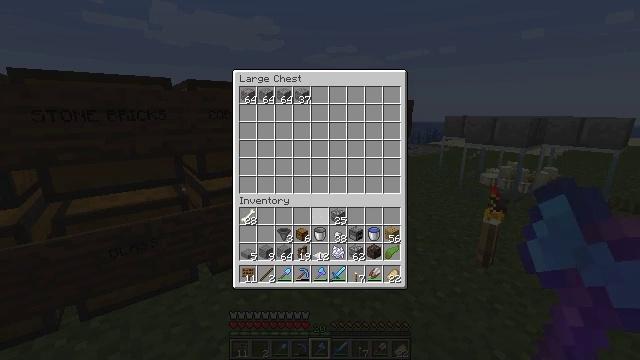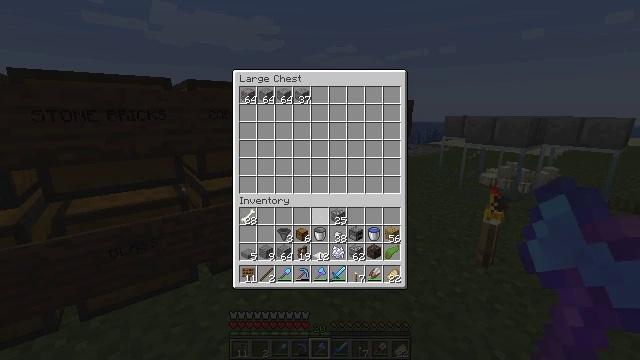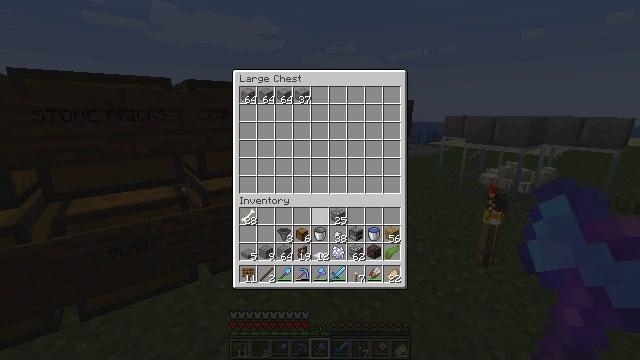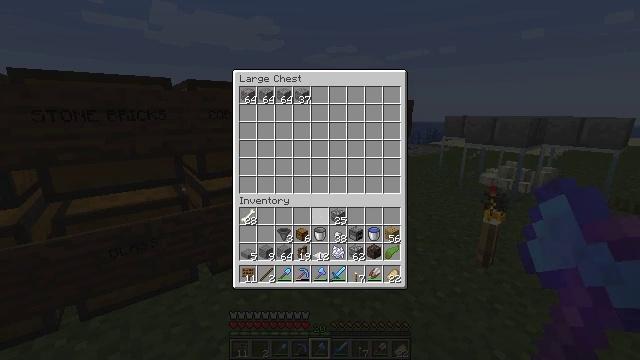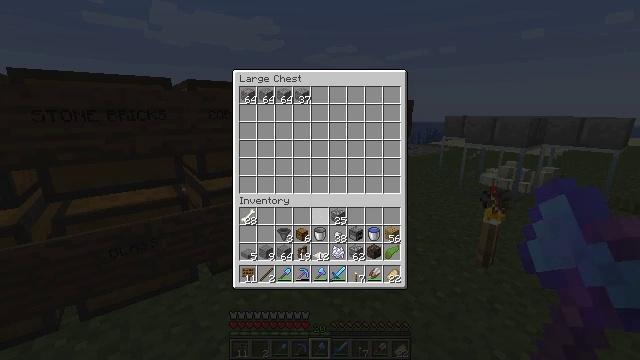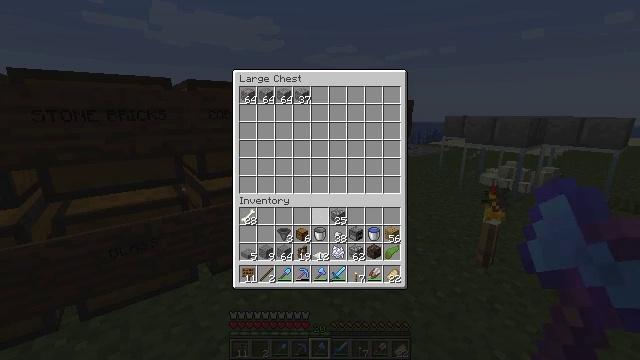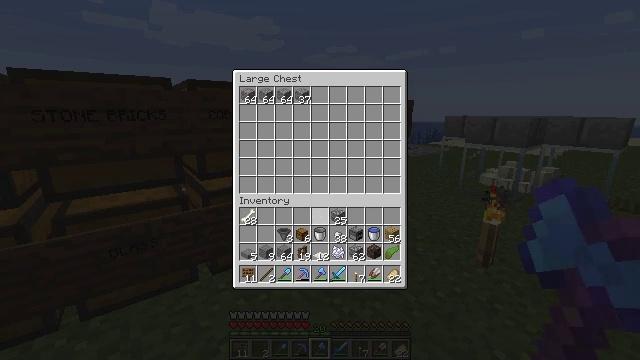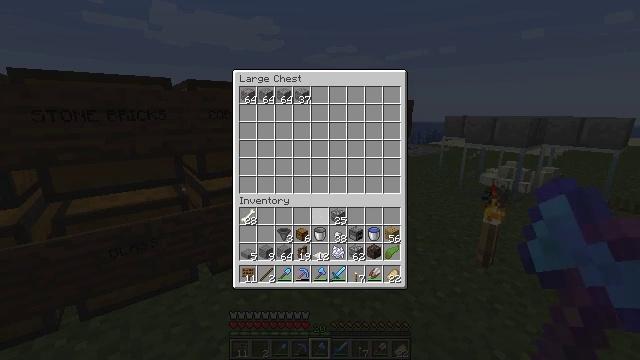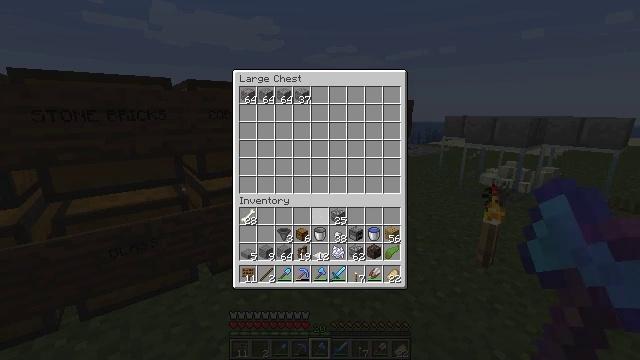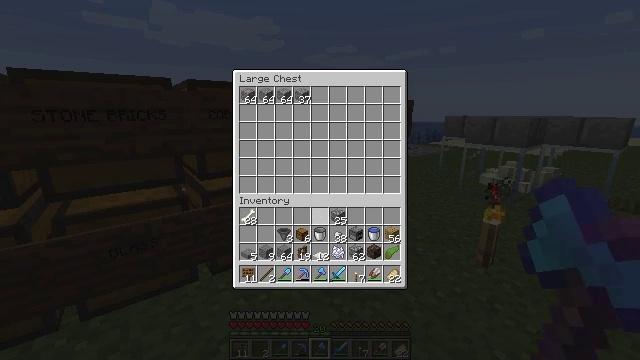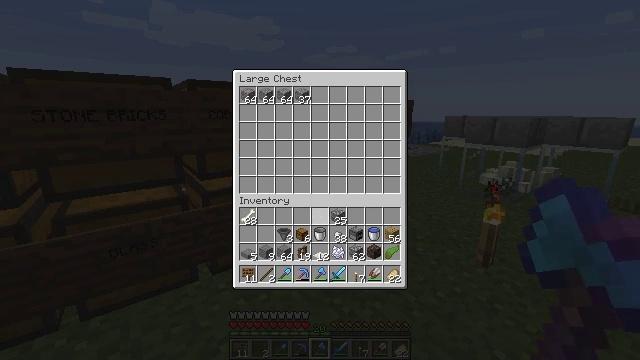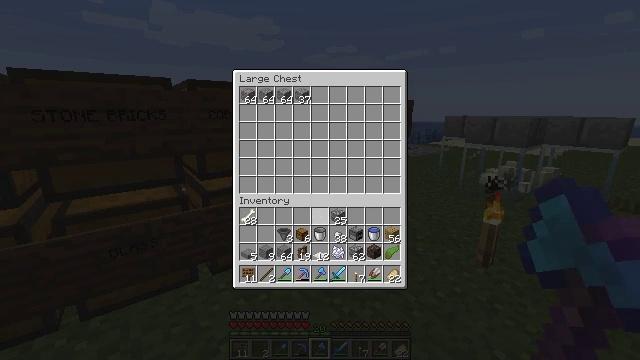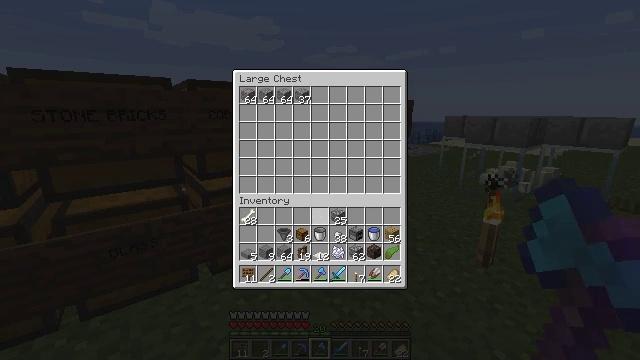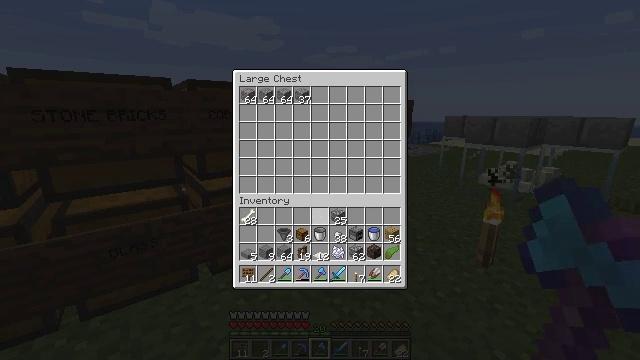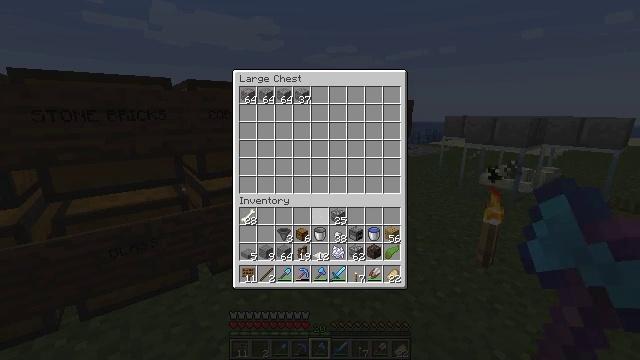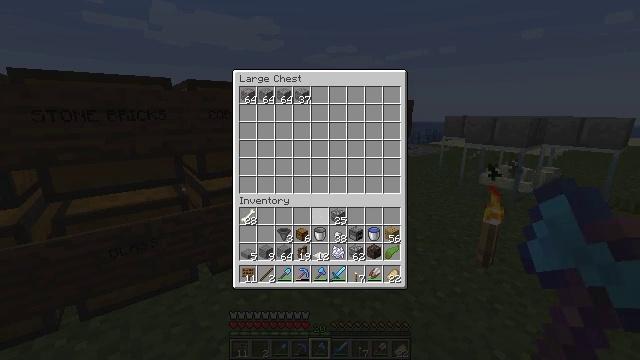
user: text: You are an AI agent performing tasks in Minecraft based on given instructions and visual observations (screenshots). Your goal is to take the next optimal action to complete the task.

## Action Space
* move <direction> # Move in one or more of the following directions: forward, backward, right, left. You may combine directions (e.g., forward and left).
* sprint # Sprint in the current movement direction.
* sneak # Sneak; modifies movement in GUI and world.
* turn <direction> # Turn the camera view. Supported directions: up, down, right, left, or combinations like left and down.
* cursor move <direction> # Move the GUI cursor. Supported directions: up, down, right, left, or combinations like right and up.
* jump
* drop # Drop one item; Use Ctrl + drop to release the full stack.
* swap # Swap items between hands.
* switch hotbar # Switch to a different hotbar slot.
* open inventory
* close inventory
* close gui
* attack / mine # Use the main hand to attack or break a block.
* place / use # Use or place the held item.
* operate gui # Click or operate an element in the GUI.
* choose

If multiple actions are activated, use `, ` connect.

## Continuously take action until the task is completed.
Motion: motion action
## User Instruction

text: Break the torch to collect it.
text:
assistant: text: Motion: sneak
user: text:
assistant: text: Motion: sneak
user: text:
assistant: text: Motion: sneak
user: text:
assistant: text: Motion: sneak
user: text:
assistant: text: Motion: sneak
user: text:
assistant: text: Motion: sneak
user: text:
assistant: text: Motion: sneak
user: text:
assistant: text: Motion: sneak
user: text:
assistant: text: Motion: sneak
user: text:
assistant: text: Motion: sneak
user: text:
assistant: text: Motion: sneak
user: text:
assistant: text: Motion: no_op
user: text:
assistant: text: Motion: no_op
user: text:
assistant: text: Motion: no_op
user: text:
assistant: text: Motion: no_op
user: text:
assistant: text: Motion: no_op
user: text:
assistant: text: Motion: no_op
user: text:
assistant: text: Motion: no_op
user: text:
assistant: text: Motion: no_op
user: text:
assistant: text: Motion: no_op
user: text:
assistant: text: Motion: no_op
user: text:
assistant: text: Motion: no_op
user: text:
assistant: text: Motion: no_op
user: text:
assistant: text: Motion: no_op
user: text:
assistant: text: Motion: no_op
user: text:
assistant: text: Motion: no_op
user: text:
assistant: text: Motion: close gui
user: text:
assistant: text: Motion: no_op
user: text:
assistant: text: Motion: no_op
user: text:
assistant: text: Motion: no_op